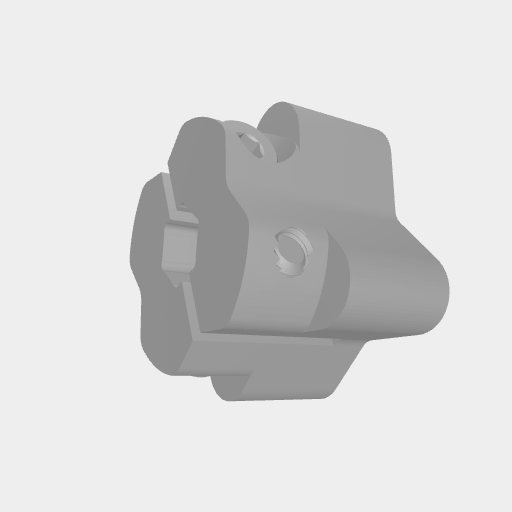
Part: HyperHub8RID